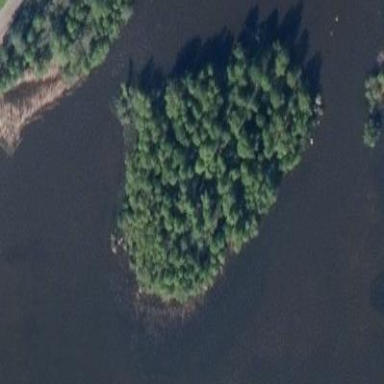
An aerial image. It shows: Islet.